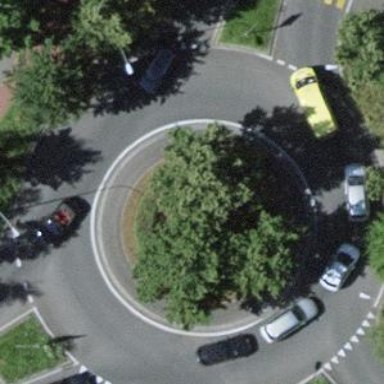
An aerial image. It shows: Secondary road with asphalt surface leading to roundabout junction.